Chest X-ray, AP view. Patient: 56 years old, sex F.
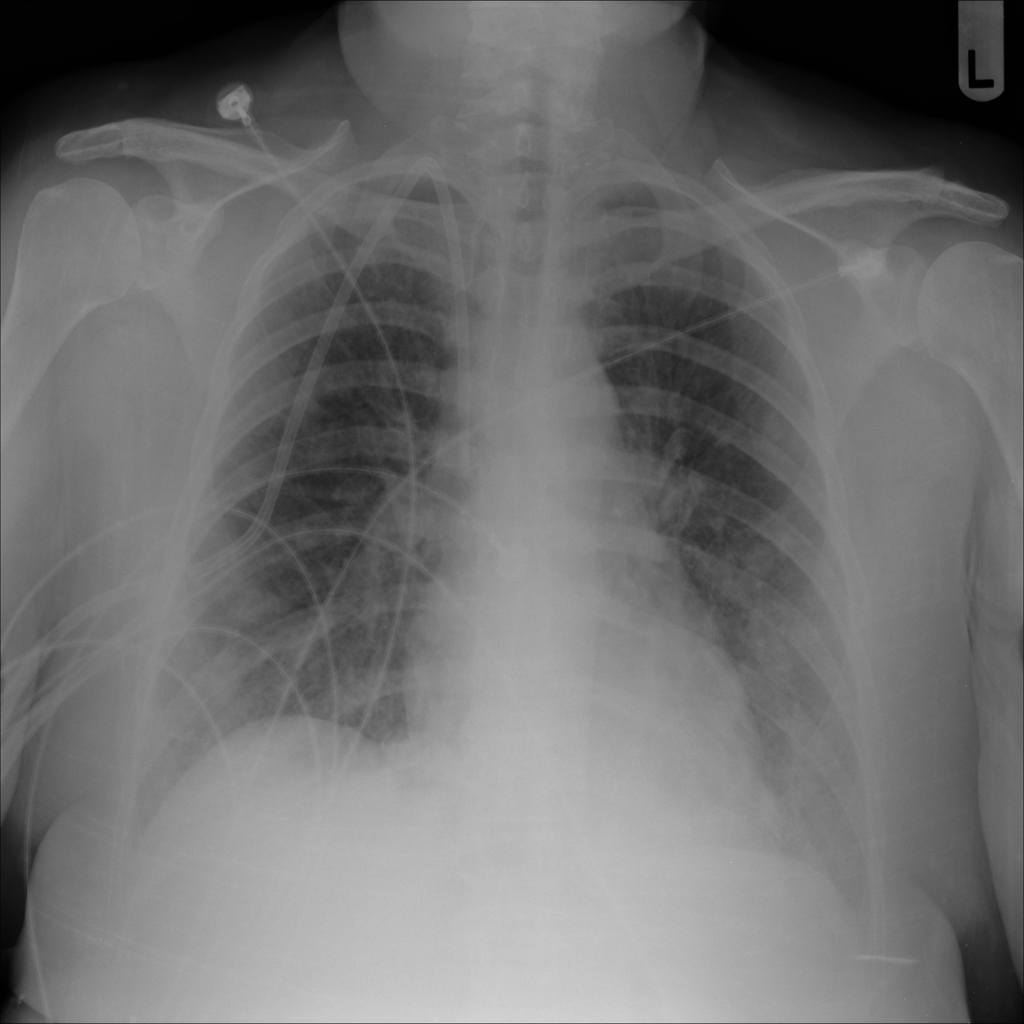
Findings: Infiltration, Mass